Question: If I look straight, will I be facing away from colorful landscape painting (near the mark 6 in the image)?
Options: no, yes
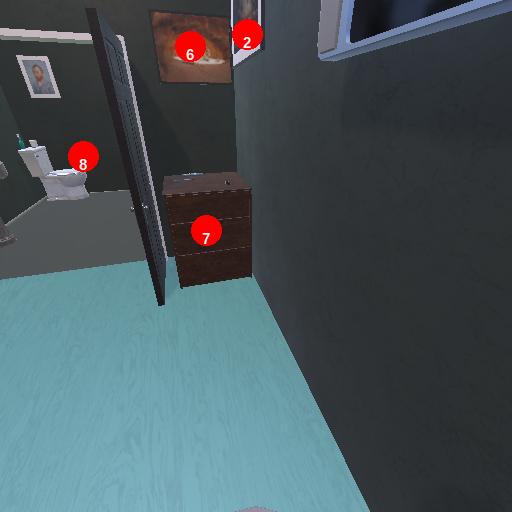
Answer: no